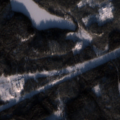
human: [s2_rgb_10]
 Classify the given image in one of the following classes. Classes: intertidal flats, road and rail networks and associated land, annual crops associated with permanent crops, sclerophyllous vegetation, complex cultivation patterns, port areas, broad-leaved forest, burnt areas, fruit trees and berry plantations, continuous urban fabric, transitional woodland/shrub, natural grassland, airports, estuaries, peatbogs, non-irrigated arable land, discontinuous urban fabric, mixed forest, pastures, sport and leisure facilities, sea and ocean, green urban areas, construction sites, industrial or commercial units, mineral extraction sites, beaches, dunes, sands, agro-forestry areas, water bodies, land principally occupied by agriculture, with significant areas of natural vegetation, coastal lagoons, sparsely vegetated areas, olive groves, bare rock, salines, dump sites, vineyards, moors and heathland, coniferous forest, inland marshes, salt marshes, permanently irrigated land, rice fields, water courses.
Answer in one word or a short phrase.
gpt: coniferous forest, transitional woodland/shrub